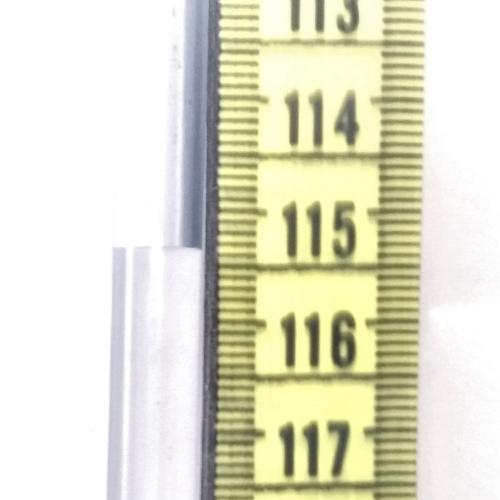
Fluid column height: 115.4 cm